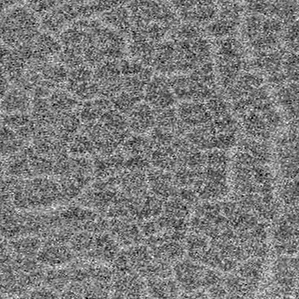
Label: frost